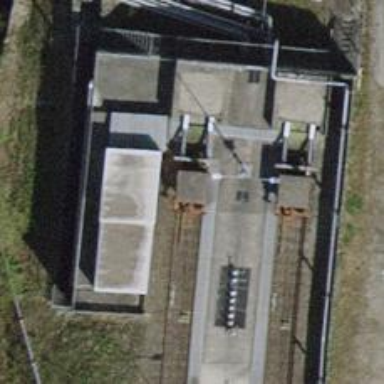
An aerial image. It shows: Railway buffer stop.